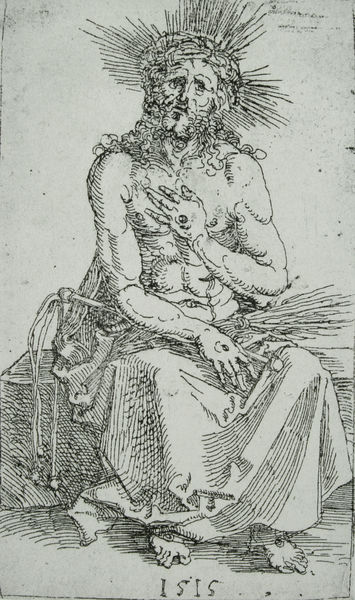
Titel: Der Schmerzensmann, sitzend
Künstler: Albrecht Dürer
Standort: viele Standorte
Institution: Seriendruck
Schlagwörter: dunkel, fuß, gott, hand, kopf, körper, mann, nackt, schatten, weiß, wunde, sitzen, brust, finger, grau, hell, licht, schwarz, zeichnung, blick, gürtel, tuch, rock, bart, arme, falten, gesicht, mensch, tod, herr, hände, gewand, haare, halbfigur, sitzend, krone, locken, renaissance, schulter, traurig, füße, holzschnitt, papier, datierung, grafik, graphik, bank, könig, falte, muskeln, datum, besen, bauch, ad, zehe, zehen, jahreszahl, oberkörper, umriss, barfuss, blut, strahlen, druck, schraffur, loch, radierung, stich, schwarzweiß, peitsche, gebet, löcher, schein, heiligenschein, nimbus, christus, jesus, jesus christus, stigma, stigmata, wunden, wundmal, wundmale, leid, muskel, schmerz, dornen, schaustellung, dürer, kupferstich, rute, dornenkrone, auferstehung, nürnberg, schwaz, juden, kreuznimbus, albrecht, strahlenkranz, passion, male, datiert, arma christi, leidenswerkzeuge, schmerzensmann, geißelung, geißel, ecce homo, schongauer, narben, dürerumkreis, geisselinstrumente, hand hände, isis, musceln, nimbur, zeichnunfg, kreuzigungsmale, 1515, klschmerzensmann, leidensmale, schmerzensm,ale, schmerzensmale, flagellant, mahle, rasenbank